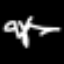
Label: squiggle